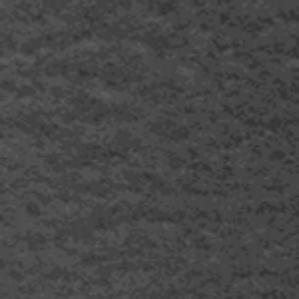
Label: frost